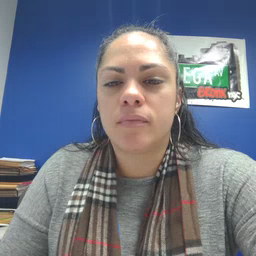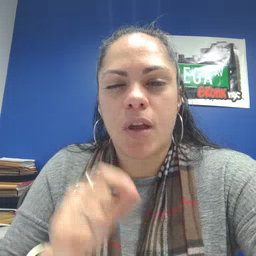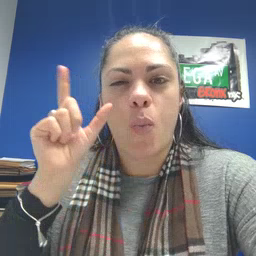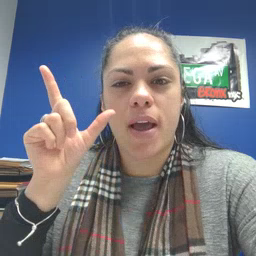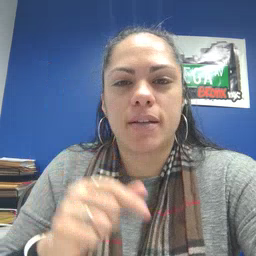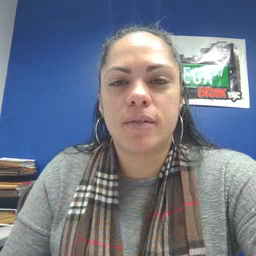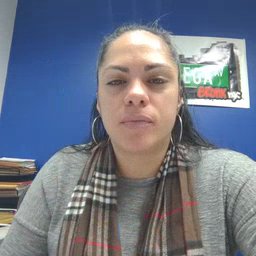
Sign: awake